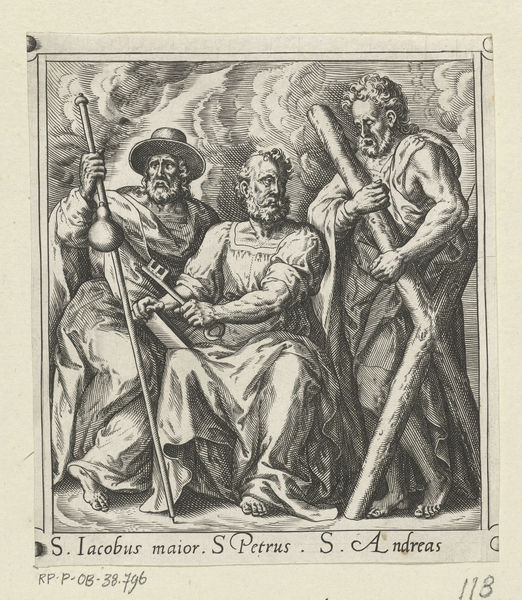
Titel: Drie heiligen Jacobus Maior, Petrus en Andreas
Künstler: Crispijn van den Broeck
Standort: Amsterdam
Institution: Rijksmuseum
Schlagwörter: fuß, mann, weiß, wolken, hut, männer, schwarz, zeichnung, bart, bärte, flasche, stein, gewand, drei, gewänder, füße, schrift, papier, stab, figuren, tafel, drei männer, kreuz, religion, druck, stich, knüppel, toga, heiliger, heilige, schlüssel, wanderstab, kupferstich, petrus, christentum, judentum, latein, andreaskreuz, pilger, attribute, andreas, jakobus, himmelstor, pilgerstab, jacob, figren, iacobus, hl, maior, latainisch, stabe, petrus am himmelstor